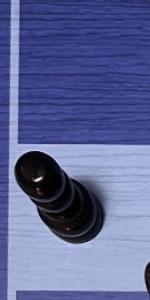
Label: Pawn_Black